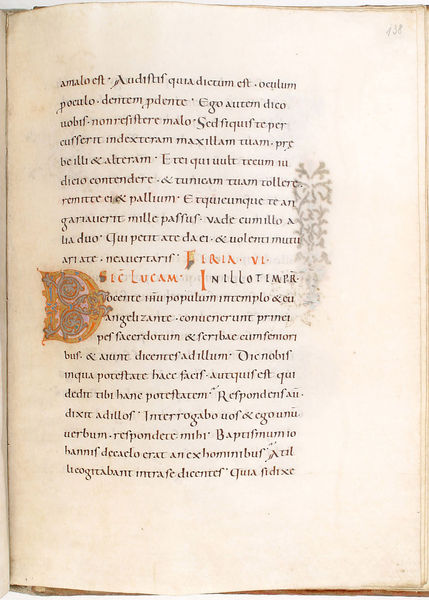
Titel: Gerocodex, Perikopenbuch
Institution: Darmstadt, Hessische Landesbibliothek
Schlagwörter: blau, gelb, braun, bunt, schwarz, rot, beige, alt, bibel, bild, blatt, ornage, schrift, papier, lesen, ornamente, buch, druck, seite, text, buchstaben, initiale, tinte, buchseite, pergament, märchen, priester, auszug, altdeutsch, handschrift, punze, latein, erzählung, buchmalerei, majuskeln, kyrillisch, großbuchstaben, ego, abschrift, durchdruck, d, 138, unziale, utext, inillotimpr, dico